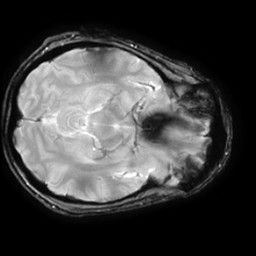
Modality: T2starw
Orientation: axial
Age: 38
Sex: male
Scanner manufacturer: ge
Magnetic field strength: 3 T
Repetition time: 0.65 s
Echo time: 0.02 s